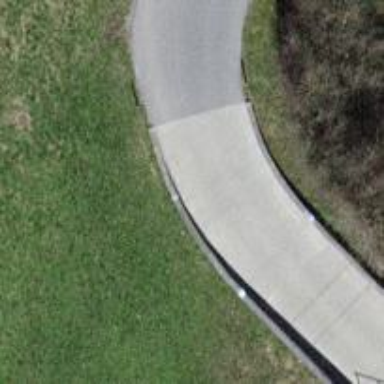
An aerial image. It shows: Residential road with concrete surface.